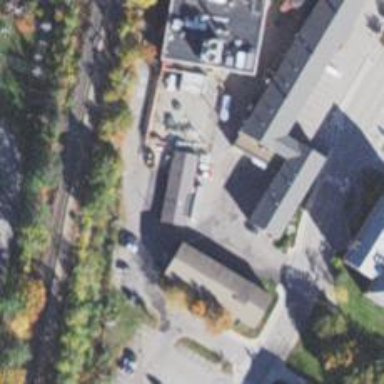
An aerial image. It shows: Ambulance station for emergencies.